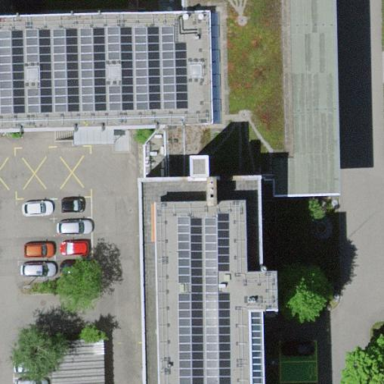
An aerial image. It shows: Part of building.